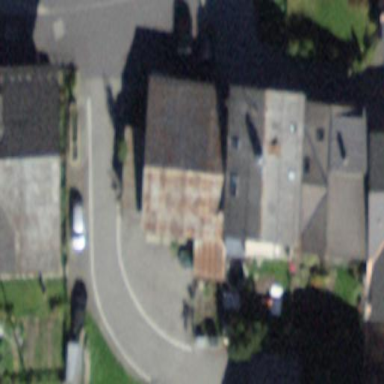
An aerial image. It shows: Barn.